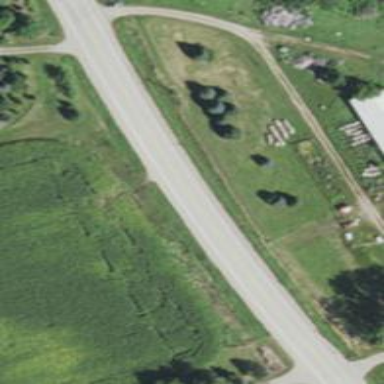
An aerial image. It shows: Primary highway.